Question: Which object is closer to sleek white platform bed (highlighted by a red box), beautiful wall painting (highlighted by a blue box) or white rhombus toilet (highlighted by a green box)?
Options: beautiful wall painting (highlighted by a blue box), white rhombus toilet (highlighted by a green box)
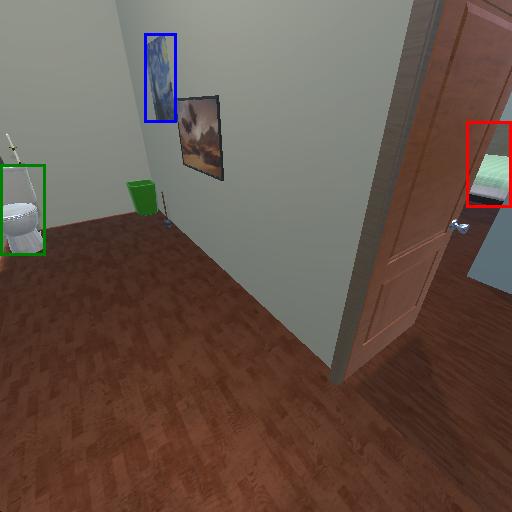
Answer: beautiful wall painting (highlighted by a blue box)